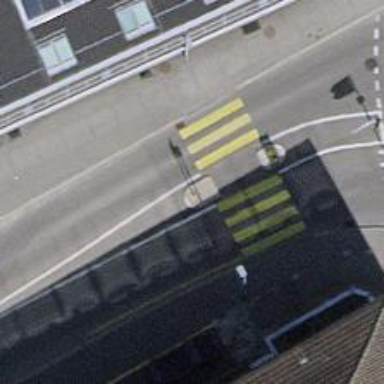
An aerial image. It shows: Marked crossing on asphalt footway.